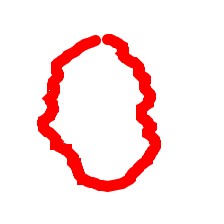
Shape: circle